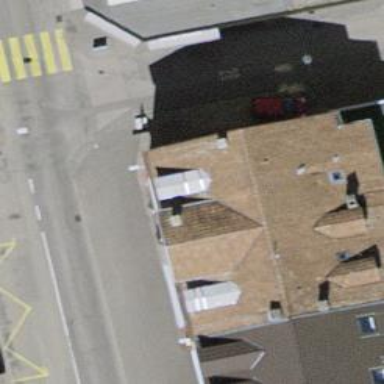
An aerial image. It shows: Cafe.